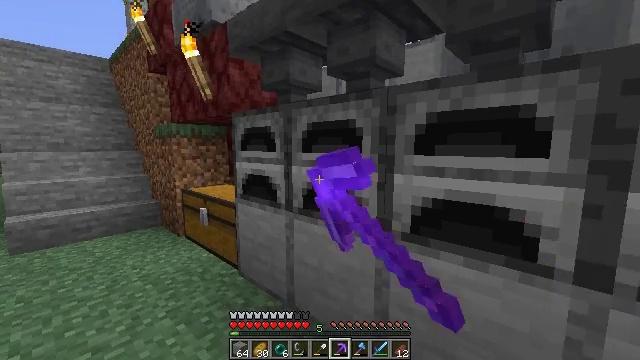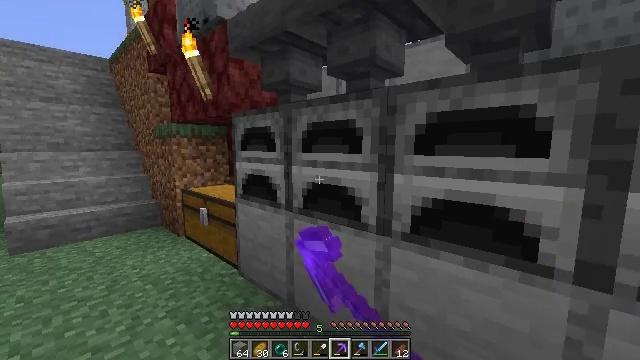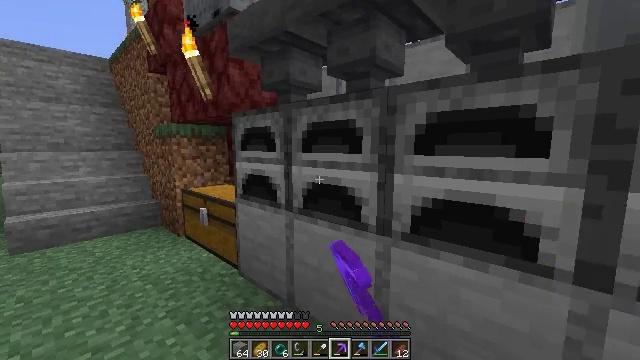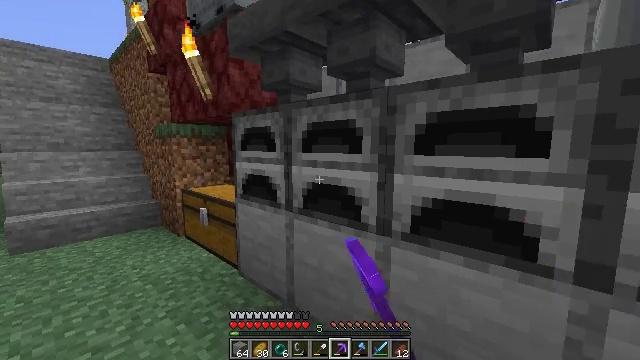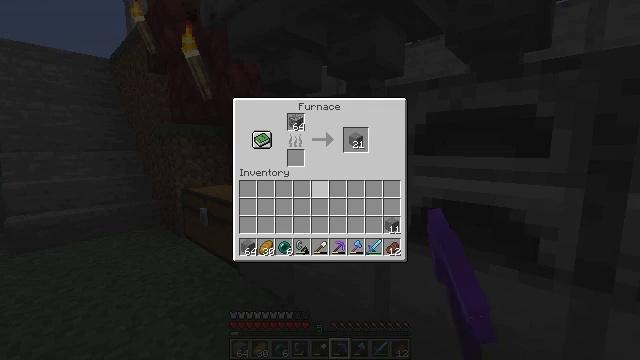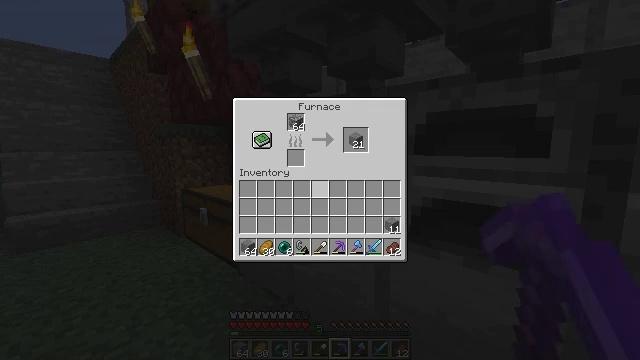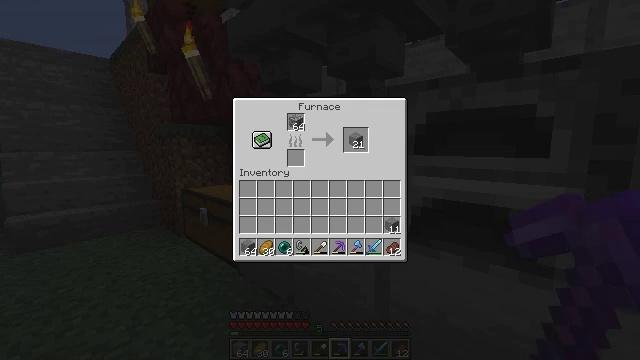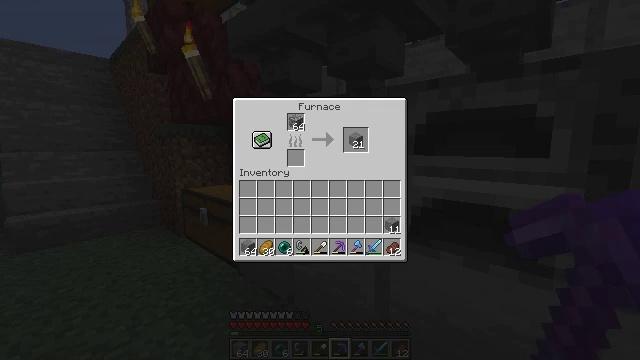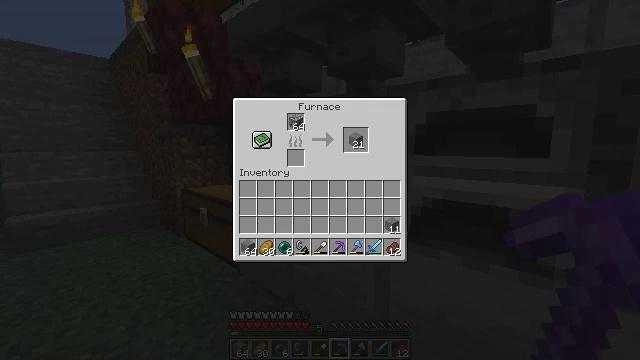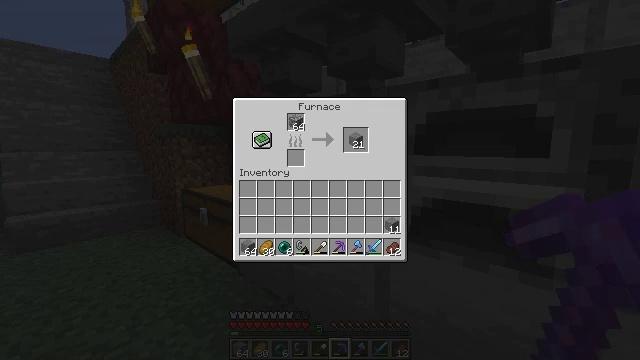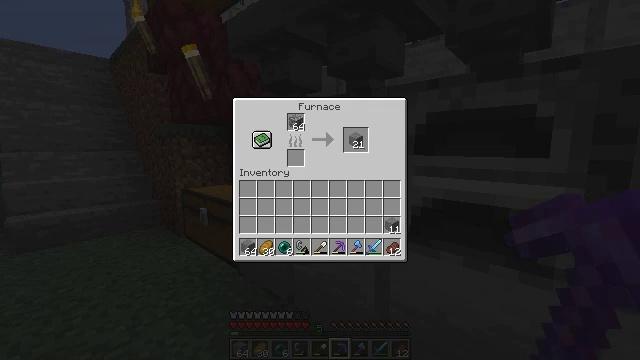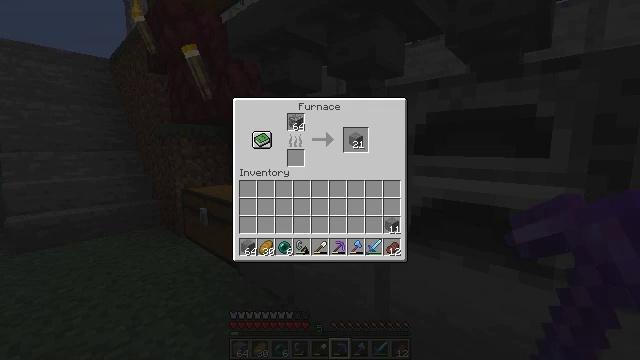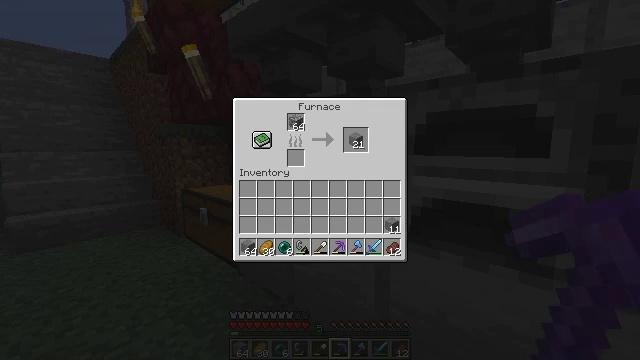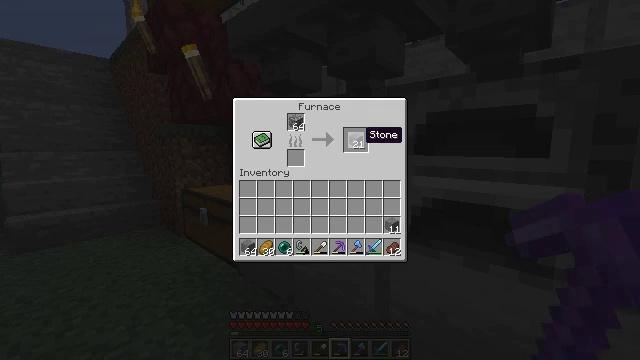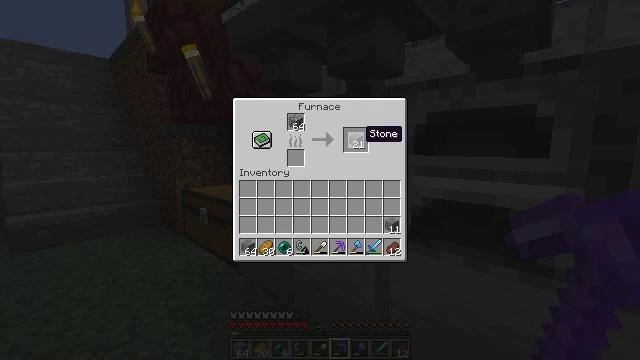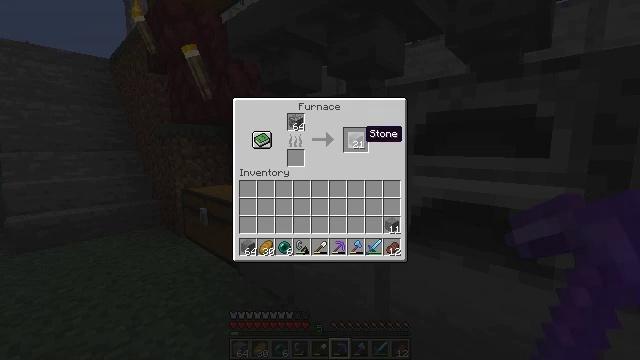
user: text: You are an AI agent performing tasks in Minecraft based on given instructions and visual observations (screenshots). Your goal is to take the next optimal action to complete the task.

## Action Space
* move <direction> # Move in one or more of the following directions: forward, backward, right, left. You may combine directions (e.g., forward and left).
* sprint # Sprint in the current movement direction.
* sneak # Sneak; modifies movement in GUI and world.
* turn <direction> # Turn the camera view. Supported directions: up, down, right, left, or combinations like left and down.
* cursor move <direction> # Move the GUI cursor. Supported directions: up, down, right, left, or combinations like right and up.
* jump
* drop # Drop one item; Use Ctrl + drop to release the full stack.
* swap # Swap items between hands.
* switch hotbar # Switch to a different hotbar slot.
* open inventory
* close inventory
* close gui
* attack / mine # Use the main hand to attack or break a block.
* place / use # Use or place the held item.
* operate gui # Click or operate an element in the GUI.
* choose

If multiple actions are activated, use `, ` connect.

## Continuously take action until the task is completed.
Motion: motion action
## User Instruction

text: Place cobblestone in the furnace to create stone.
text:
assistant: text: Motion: use / place
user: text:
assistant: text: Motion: no_op
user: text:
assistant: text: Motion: no_op
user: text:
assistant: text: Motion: no_op
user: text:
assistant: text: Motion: no_op
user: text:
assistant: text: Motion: turn right
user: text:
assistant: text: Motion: turn right
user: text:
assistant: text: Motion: no_op
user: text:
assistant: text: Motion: sneak
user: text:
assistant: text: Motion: sneak
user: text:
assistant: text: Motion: sneak
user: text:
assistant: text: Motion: sneak
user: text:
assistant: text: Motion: sneak
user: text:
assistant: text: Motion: sneak
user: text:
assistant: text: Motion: sneak
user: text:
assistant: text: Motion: sneak, attack / mine
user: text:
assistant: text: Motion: sneak, attack / mine
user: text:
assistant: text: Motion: sneak, attack / mine
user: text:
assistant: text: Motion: sneak
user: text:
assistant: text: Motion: sneak
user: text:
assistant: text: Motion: sneak
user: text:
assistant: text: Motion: sneak
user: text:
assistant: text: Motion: no_op
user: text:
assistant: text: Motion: no_op
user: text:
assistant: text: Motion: no_op
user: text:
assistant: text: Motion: no_op
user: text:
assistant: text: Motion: no_op
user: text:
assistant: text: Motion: no_op
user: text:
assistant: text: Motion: no_op
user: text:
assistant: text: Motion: turn left